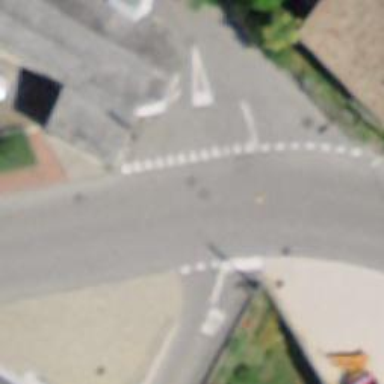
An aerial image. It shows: Road with "give way" sign.